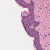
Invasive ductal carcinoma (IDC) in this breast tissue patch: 0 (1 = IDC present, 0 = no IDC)